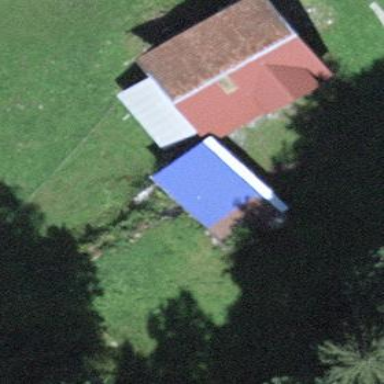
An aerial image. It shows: Shed.